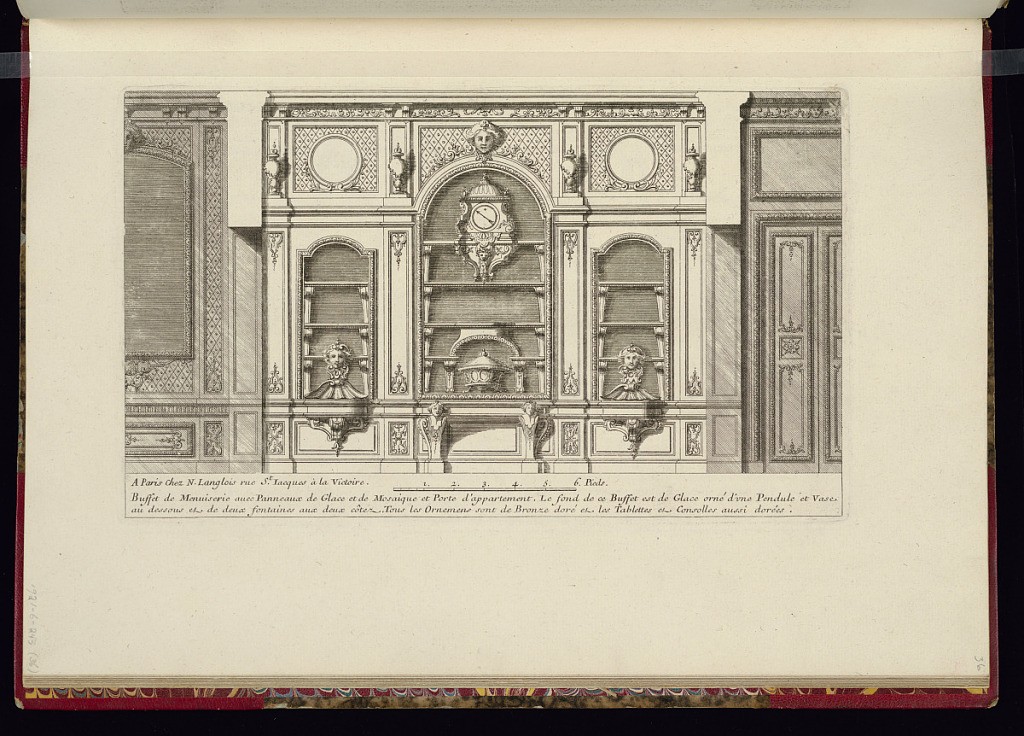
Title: Buffet de Menuiserie avec Panneaux de Glace et de Mosaique et Porte d'appartement
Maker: Jean-Baptiste Le Roux, French, ca. 1677-1746
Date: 1700-1743
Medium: Engraving and Etching on paper
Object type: Print
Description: Sideboard design with three inset shelf units. To the left of the sideboard is a large mirror on a panel of a dotted lozenge pattern. To the right of the sideboard is a set of doors with carved ornamentation. The plate is neither numbered nor signed.